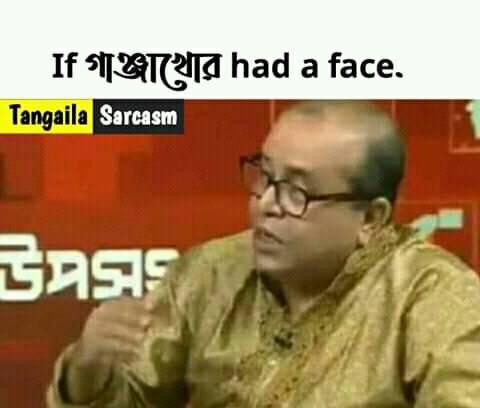
Caption: If  গাঞ্জাখোর had a face.
Label: hate